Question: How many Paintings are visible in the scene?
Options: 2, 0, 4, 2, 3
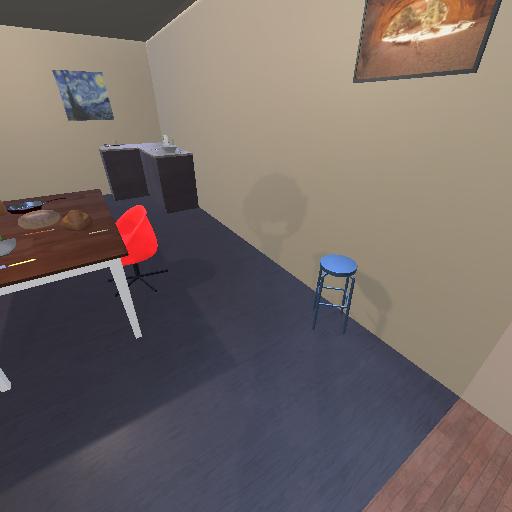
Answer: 2